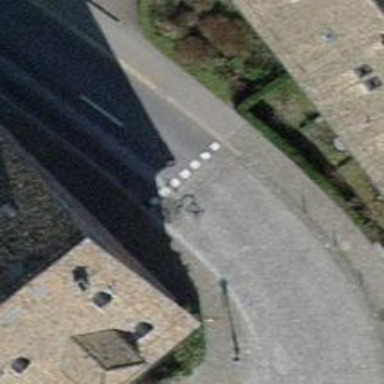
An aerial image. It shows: Unmarked crossing on footway with sett surface.